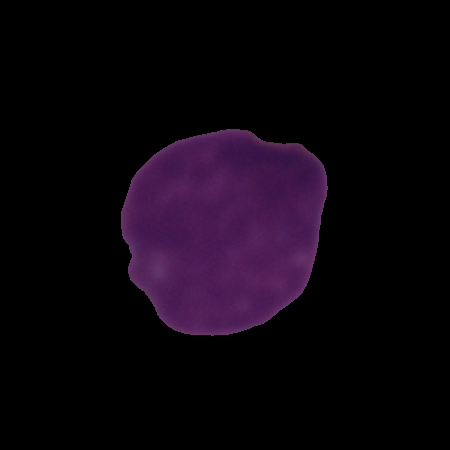
Label: cancer